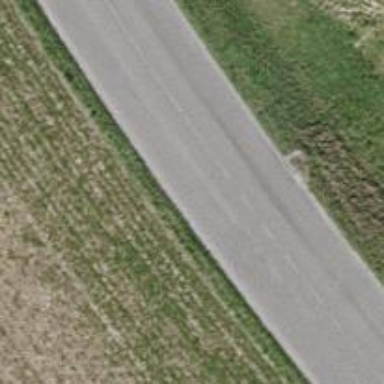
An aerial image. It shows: Tertiary road.